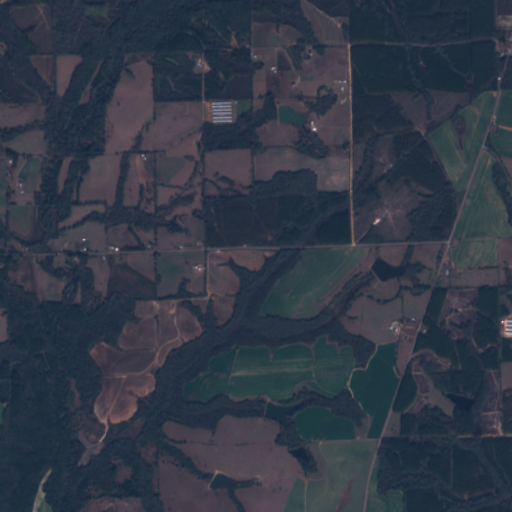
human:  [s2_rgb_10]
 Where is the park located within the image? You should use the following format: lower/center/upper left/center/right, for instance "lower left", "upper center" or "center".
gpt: The park is located in the upper right of the image.
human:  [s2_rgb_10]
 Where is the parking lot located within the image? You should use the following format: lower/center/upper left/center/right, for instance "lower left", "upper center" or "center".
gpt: There is no parking lot in the image.